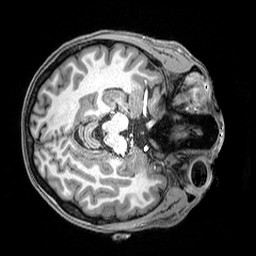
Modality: T1w
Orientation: axial
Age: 28
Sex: female
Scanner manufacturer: siemens
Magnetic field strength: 3 T
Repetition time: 2.3 s
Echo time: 0.00291 s